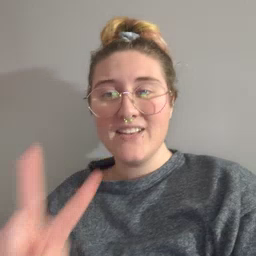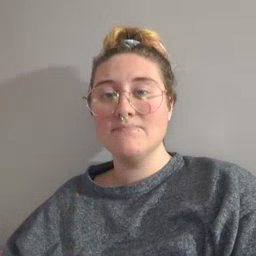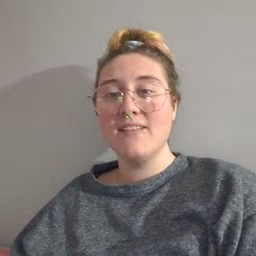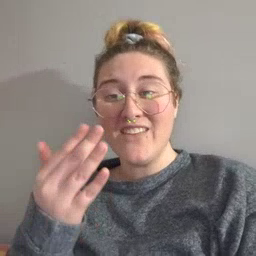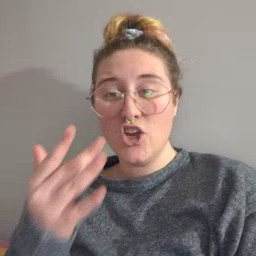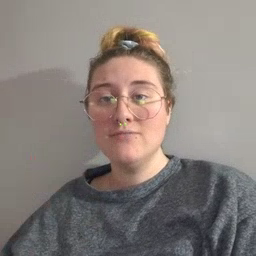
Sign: finger